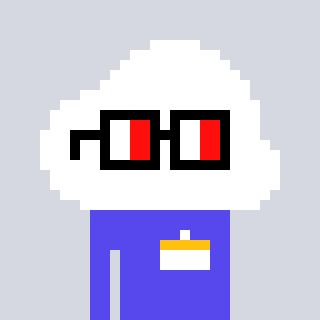
a pixel art character with square glasses with black frames and red eyes, a cloud-shaped head and a computerblue-colored body on a cool background